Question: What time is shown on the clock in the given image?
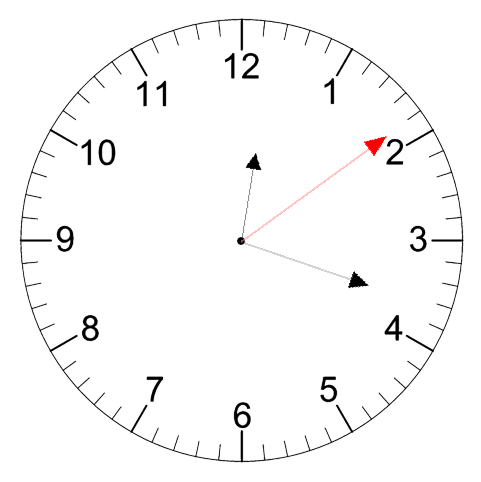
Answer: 12:18:09